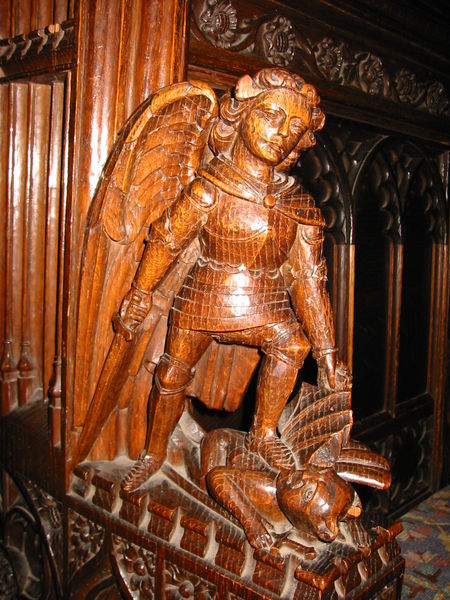
Titel: Kathedrale von Chester
Standort: Chester, Kathedrale (EU - GB)
Schlagwörter: flügel, kampf, kopf, mann, umhang, fenster, holz, säulen, wand, gesicht, mensch, sockel, stehen, tot, kirche, boden, figur, haare, stehend, gotik, locken, engel, skulptur, statue, gestühl, ornamente, plastik, schwert, soldat, staub, ritter, rüstung, schnitzerei, teufel, chor, heilig, erzengel, satan, luzifer, drachen, drache, geschnitzt, drachentöter, georg, michael, verziehrung, figut, chorgestühl, holzschnitzerei, michale, msnn, tötet, gregor, ksmpf, stehe, kunstgeschichte, n, scherrt, sjulptur, kaf